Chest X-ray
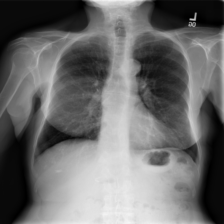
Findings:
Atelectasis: negative
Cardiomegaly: negative
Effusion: negative
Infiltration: positive
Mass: negative
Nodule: negative
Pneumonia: negative
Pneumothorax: negative
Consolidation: negative
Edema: negative
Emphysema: negative
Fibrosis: negative
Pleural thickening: negative
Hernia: negative